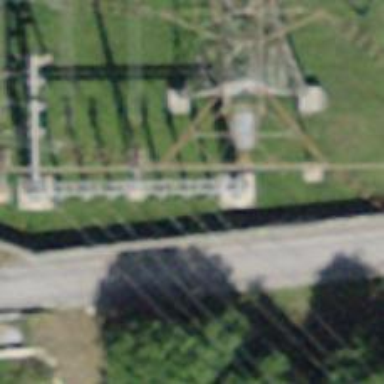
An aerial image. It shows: Insulator used in power systems.